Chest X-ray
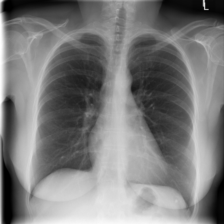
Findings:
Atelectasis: negative
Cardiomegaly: negative
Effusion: negative
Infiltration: negative
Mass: negative
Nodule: negative
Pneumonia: negative
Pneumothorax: negative
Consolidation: negative
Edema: negative
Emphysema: negative
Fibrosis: negative
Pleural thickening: negative
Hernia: negative